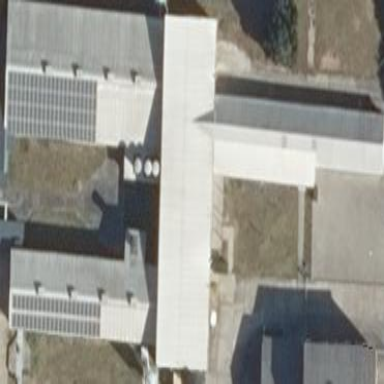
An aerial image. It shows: Chicken coop building.